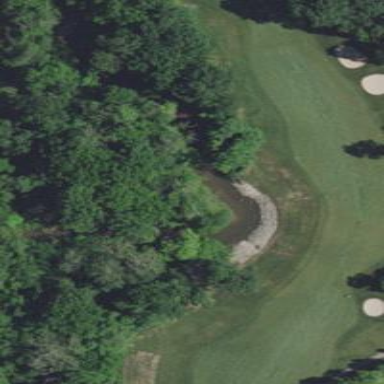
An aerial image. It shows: Golf fairway surrounded by grass.